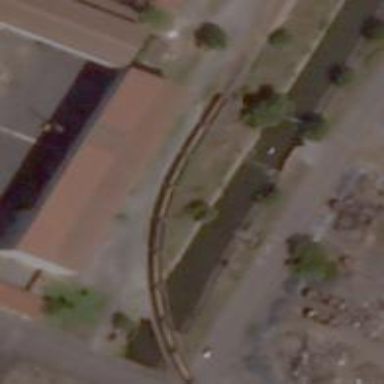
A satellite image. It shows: Industrial building.